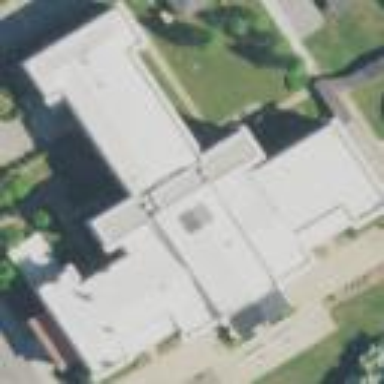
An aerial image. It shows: School building.